Question: I am currently developing a GTK# application which will use a component to view a web page and make connection to an FTP server. So I found these two libraries, Webkit for viewing the web page and gFTP for the FTP connection.
Now I've added the packages using Synaptic Package Manager. And the package references are added to a folder called '/usr/lib/pkconfig/'.

Apparently this should add the libraries to the references-list I can use from in MonoDevelop, but neither of them show up. =/
I already tried rebooting MonoDevelop and my computer (yes, I am a Windows-user), but it did not work. Any suggestions?
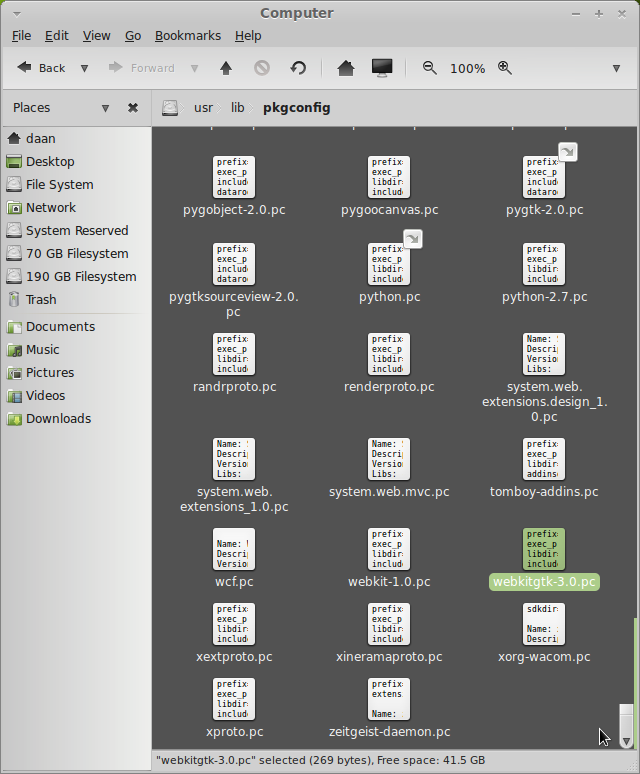
Answer: Monodevelop only shows managed libraries (.net assemblies) in the references list. What you installed are native libraries which can't be directly used in gtk#.